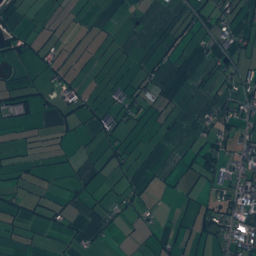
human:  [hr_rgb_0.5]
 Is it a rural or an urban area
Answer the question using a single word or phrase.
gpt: rural

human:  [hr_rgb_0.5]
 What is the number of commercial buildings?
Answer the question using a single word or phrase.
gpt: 18

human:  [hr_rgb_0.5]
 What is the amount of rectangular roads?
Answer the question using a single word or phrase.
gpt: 0

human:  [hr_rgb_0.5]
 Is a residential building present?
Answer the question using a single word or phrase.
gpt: yes

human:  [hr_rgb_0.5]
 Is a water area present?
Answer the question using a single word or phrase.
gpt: yes

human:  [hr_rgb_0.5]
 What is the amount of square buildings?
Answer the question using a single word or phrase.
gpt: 1

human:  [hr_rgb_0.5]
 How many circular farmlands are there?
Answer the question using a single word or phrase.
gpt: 0

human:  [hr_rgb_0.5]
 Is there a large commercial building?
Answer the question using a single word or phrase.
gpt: yes

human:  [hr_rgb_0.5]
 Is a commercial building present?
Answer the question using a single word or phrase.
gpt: yes

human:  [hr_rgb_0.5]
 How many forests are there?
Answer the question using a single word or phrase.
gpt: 241

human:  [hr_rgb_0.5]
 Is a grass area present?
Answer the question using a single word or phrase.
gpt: yes

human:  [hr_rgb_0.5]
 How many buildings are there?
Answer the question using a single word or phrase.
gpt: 416

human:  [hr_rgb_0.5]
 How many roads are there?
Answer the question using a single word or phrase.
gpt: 101

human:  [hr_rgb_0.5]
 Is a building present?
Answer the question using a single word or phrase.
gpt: yes

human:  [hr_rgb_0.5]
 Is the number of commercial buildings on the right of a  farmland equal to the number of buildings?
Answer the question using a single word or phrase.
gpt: no

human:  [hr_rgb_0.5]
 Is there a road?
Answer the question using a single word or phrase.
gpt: yes

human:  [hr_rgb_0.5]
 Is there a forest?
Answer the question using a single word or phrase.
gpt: yes

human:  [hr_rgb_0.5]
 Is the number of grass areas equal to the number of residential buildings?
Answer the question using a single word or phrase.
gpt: no

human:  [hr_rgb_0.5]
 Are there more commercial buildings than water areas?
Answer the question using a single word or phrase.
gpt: no

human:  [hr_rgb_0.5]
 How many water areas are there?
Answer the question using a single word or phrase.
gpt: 52

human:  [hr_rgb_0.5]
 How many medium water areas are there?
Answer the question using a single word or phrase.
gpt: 5

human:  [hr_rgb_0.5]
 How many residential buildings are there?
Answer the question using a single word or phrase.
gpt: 397

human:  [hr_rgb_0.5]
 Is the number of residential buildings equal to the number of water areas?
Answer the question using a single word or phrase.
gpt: no

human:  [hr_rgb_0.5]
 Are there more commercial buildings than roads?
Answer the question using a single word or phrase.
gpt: no

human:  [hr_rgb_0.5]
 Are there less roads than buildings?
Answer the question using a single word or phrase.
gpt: yes

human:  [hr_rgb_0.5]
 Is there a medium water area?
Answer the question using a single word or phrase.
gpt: yes

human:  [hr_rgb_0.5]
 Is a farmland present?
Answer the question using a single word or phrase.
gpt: yes

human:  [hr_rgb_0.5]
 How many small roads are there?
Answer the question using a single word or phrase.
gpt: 101

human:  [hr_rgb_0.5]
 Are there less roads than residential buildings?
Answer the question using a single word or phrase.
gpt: yes

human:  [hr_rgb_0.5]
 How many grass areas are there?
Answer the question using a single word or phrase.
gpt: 258

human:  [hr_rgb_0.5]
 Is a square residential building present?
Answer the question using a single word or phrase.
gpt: yes

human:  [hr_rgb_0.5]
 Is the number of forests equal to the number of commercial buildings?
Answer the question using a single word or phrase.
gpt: no

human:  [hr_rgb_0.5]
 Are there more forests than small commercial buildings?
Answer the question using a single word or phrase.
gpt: yes

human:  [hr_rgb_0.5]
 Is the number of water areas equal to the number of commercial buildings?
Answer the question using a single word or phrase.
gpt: no

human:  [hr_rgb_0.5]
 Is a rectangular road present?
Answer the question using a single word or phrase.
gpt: no

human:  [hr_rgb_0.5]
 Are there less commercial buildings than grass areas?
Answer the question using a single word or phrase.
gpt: yes

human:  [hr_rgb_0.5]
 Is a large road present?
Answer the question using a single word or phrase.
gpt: no

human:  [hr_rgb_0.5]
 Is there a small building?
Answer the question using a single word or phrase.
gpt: yes

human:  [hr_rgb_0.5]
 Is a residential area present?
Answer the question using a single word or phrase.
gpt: yes

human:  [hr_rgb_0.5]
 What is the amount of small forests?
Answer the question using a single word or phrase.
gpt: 91

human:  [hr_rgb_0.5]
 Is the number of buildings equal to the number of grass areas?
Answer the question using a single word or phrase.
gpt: no

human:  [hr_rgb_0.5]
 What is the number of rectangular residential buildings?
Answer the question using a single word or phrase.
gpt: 209

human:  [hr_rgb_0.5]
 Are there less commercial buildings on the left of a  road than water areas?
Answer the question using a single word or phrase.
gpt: yes

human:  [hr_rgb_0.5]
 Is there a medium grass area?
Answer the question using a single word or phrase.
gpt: yes

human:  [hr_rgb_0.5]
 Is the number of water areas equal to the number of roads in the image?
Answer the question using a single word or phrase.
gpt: no

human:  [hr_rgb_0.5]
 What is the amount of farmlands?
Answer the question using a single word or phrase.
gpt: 62

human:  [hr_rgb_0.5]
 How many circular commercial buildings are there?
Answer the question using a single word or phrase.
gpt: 0

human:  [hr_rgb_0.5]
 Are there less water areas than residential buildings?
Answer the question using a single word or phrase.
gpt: yes

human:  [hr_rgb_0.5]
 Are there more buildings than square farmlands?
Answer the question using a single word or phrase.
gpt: yes

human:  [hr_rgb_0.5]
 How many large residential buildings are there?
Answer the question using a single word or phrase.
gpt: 4

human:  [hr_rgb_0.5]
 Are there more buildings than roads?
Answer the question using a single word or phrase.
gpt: yes

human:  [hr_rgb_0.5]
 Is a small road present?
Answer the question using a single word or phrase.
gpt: yes

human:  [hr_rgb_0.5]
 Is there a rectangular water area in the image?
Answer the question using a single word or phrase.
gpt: yes

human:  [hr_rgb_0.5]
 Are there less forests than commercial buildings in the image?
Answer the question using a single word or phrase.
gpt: no

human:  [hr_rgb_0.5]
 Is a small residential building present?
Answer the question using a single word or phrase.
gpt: yes

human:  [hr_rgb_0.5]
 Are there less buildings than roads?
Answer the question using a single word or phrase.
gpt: no

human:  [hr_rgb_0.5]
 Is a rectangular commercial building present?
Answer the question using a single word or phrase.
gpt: yes

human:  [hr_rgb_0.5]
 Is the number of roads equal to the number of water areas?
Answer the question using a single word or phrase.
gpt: no

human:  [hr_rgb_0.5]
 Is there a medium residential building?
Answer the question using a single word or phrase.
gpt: yes

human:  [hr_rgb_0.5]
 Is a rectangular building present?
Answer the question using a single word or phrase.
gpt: yes

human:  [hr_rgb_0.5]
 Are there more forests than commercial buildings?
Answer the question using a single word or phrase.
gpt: yes

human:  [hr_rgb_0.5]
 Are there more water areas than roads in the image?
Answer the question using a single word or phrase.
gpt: no

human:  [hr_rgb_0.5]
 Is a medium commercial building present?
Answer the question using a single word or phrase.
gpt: yes

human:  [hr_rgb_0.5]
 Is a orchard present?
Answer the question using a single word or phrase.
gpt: yes